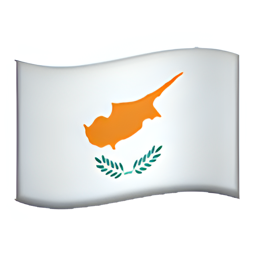
Name: flag for cyprus
Emoji: 🇨🇾
Group: Flags
Sub-group: country-flag